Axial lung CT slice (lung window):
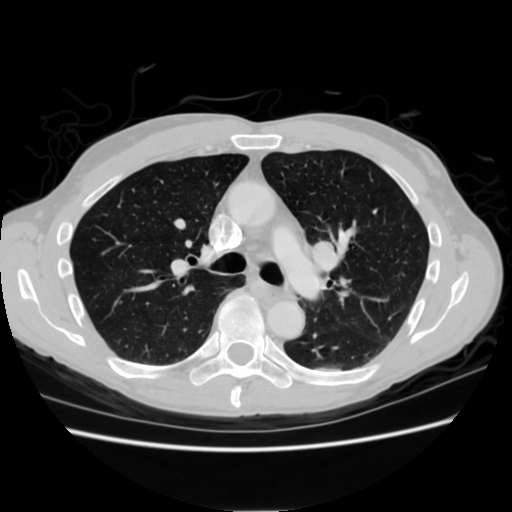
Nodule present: no